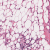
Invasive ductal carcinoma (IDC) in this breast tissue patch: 1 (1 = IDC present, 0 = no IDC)